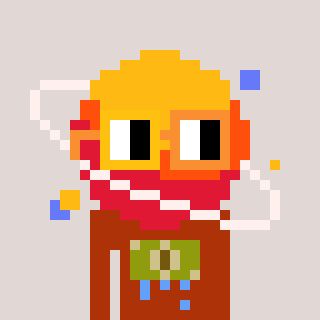
a pixel art character with square yellow and orange glasses, a saturn-shaped head and a hotbrown-colored body on a warm background